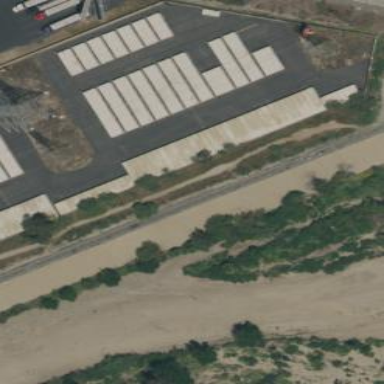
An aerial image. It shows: Warehouse building used for storing goods.